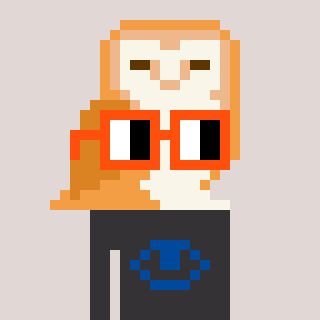
a pixel art character with square orange glasses, a owl-shaped head and a grayscale-colored body on a warm background